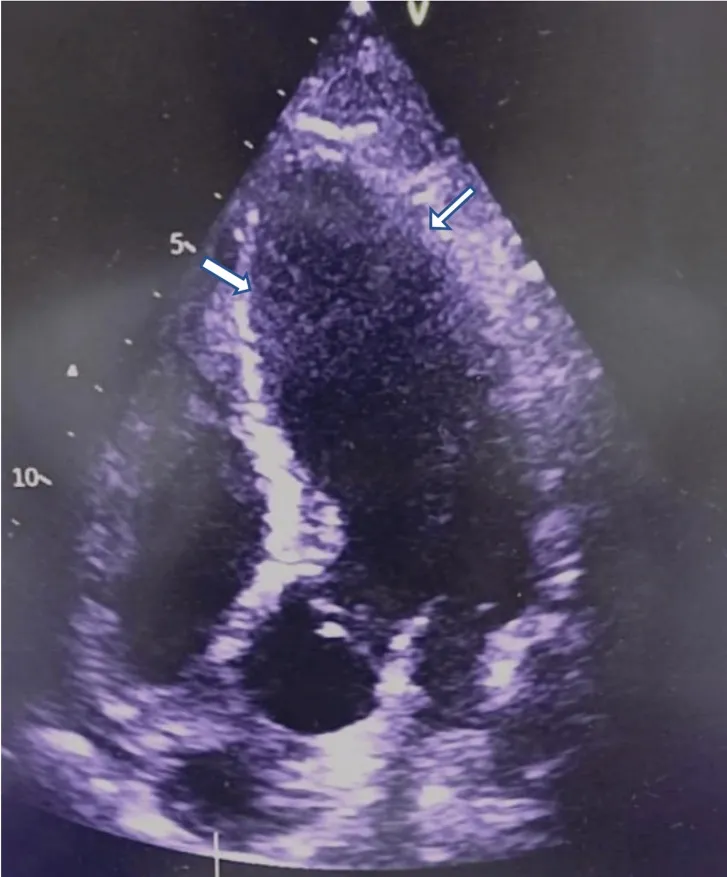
Echocardiography of the heart (apical view) shows a mildly dilated left ventricle with an ejection fraction of 20-25% (white arrow).
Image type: radiology (ultrasound)